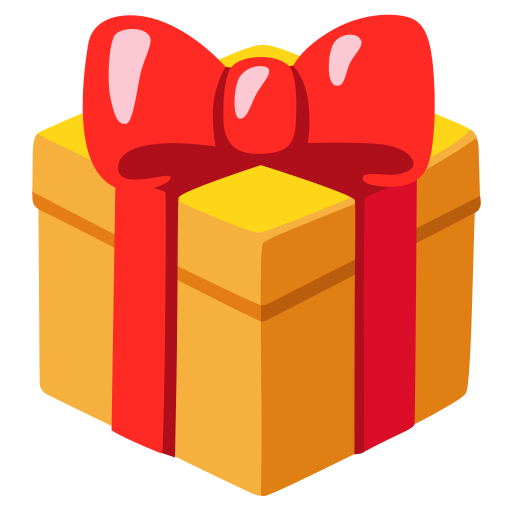
Emoji: 🎁